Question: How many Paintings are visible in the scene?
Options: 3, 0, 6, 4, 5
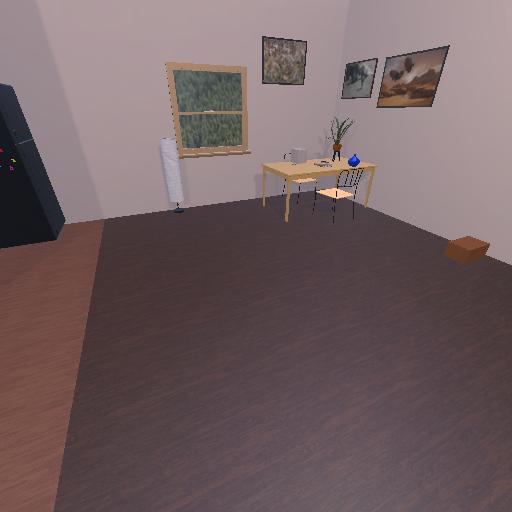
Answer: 3